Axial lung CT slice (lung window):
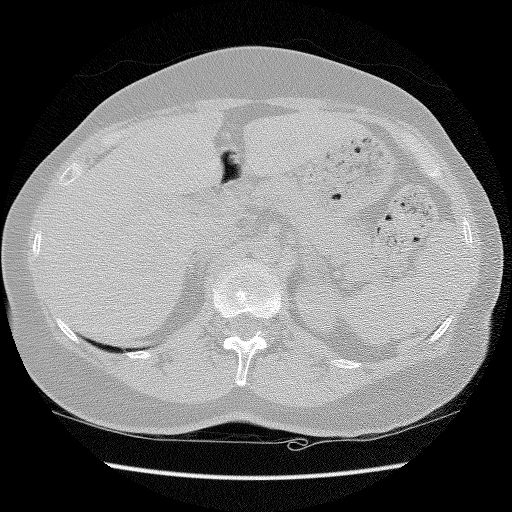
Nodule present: no